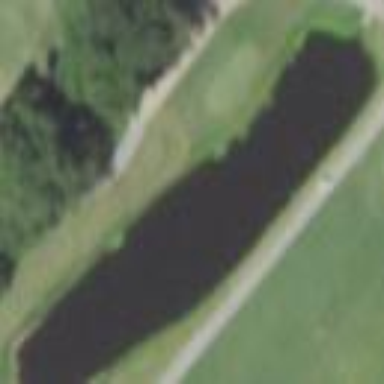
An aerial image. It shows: Picturesque scene of golf course with lateral water hazard.